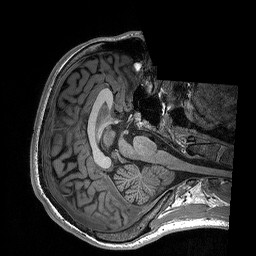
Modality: T1w
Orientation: axial
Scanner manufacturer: siemens
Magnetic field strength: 3 T